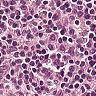
Metastatic tissue present: no